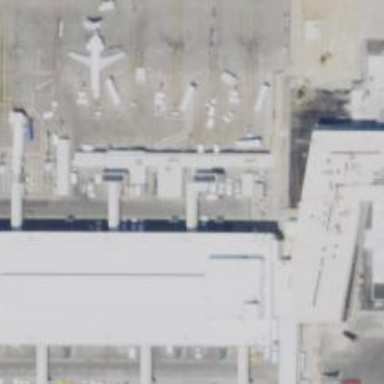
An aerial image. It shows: Airport gate.